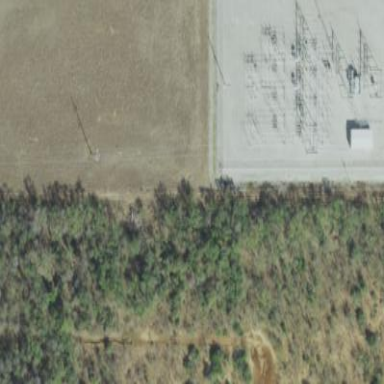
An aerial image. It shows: Outdoor power substation with fence surrounding it. The substation operates at the transmission level.